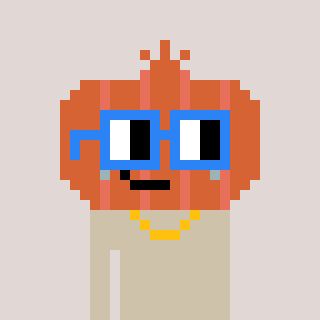
a pixel art character with square blue glasses, a onion-shaped head and a bege-colored body on a warm background